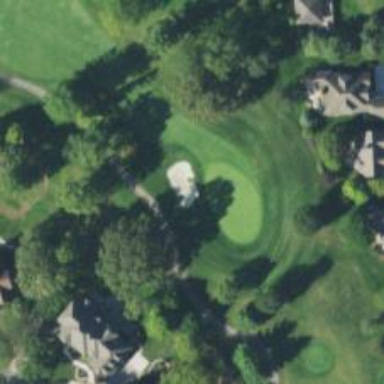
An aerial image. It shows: View of golf hole.